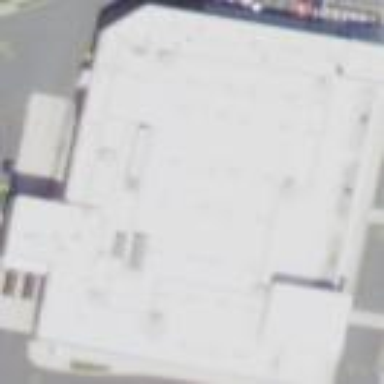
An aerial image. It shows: Supermarket building.